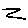
Label: zigzag